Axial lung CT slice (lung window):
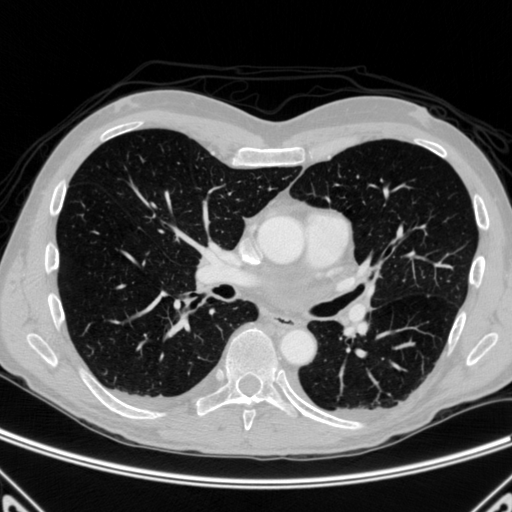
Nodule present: no